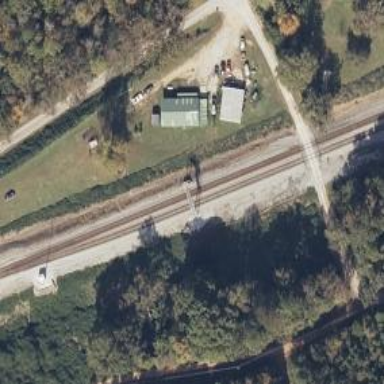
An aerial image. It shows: Railway track.